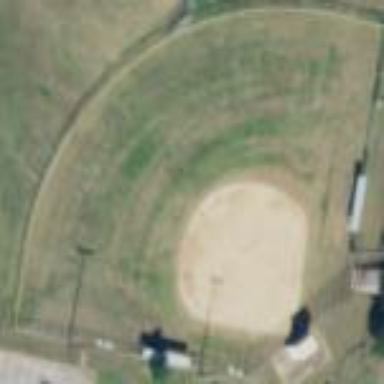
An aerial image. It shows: Softball pitch for leisure and sport activities.